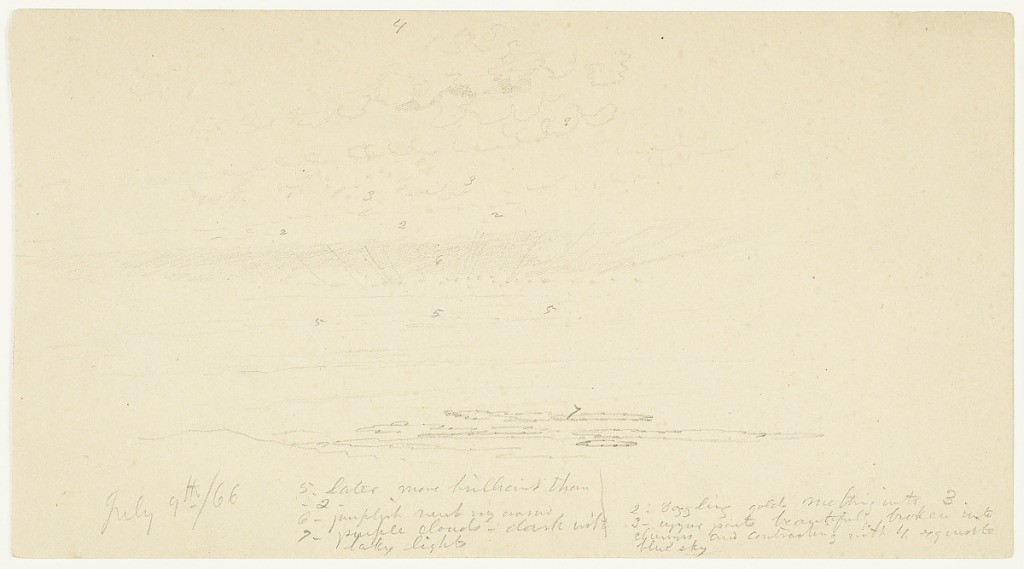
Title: Sunset in the Hudson River Valley
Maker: Frederic Edwin Church, American, 1826–1900
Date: July 9, 1866
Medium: Graphite on tan wove paper
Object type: drawing
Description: Landscape and atmosphere sketch showing a view of a vibrant, layered sunset over the Hudson River Valley, likely seen from the artist's property near Hudson, New York. At center, the sun's rays burst through thin clouds and emanate vertically across the sky. Above, puffy clouds are illuminated by the light of the setting sun. Below, long, thin banks of clouds are sharply pronounced against the vibrant sky. At lower left, the outline of a rolling mountain ridge is visible.

Verso: Portion of a panoramic landscape view, indicated by faint striations--likely representing clouds or colors of the sky--at extreme right.